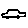
Label: car